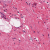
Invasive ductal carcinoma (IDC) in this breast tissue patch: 0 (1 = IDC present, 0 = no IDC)